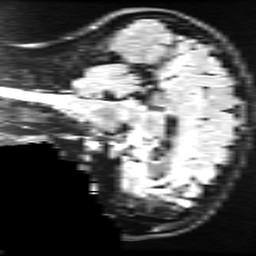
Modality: FLAIR
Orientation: sagittal
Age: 33
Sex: female
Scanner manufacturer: ge
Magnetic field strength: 3 T
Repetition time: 11 s
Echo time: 0.1497 s